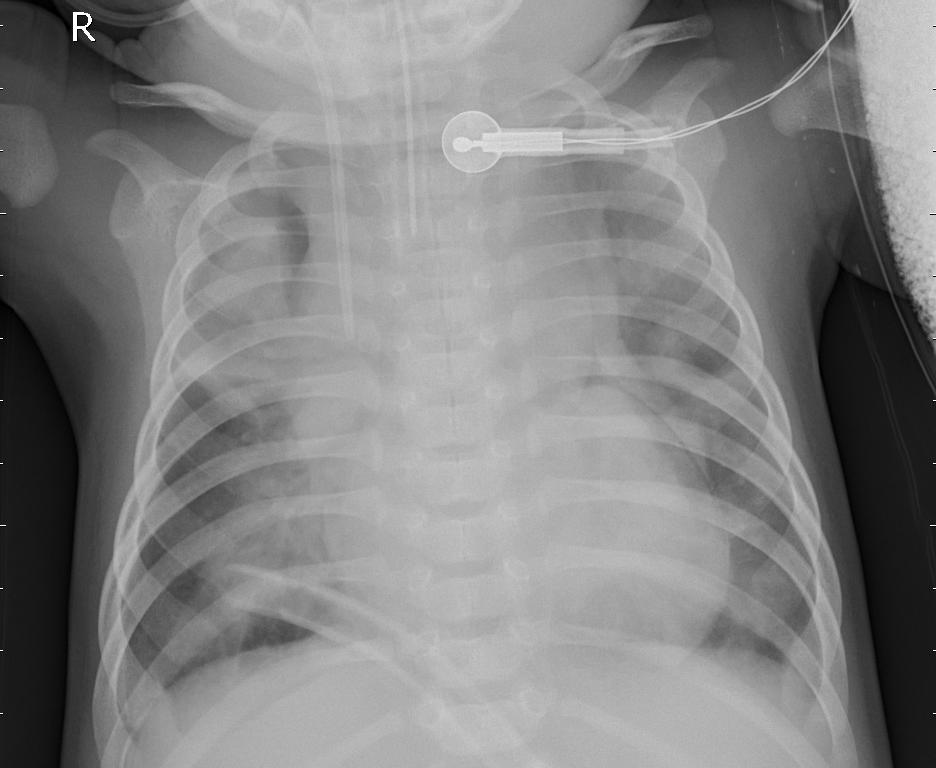
Diagnosis: PNEUMONIA